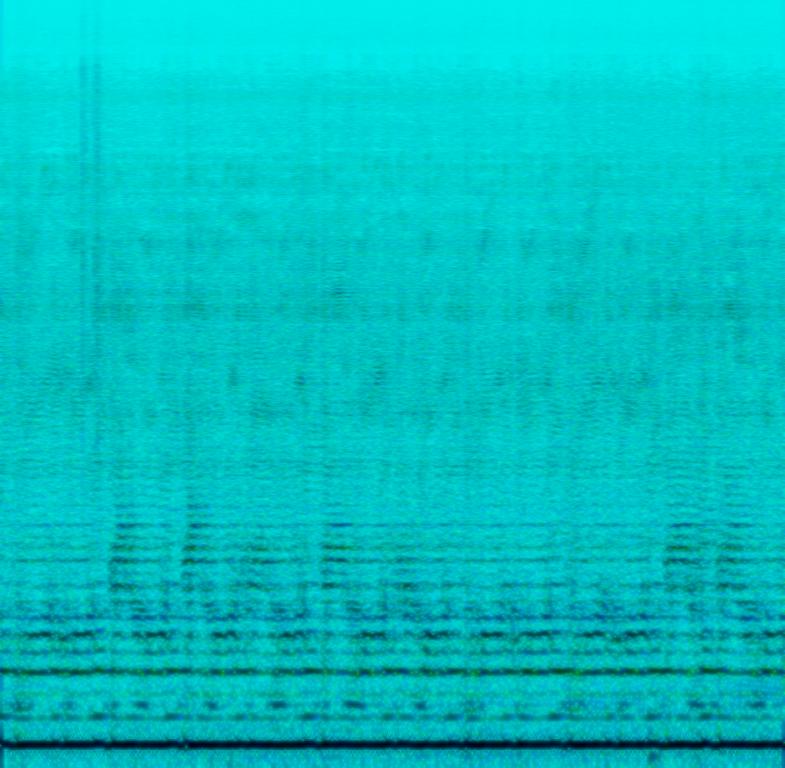
This audio contains someone playing a didgeridoo using circular breathing for a continuous sound. This is an amateur recording. In the background you can hear birds chirping. This song may be playing live during a traditional performance.